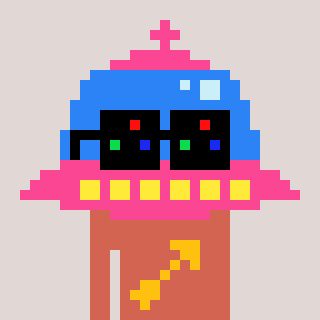
a pixel art character with square black sunglasses, a ufo-shaped head and a peachy-colored body on a warm background